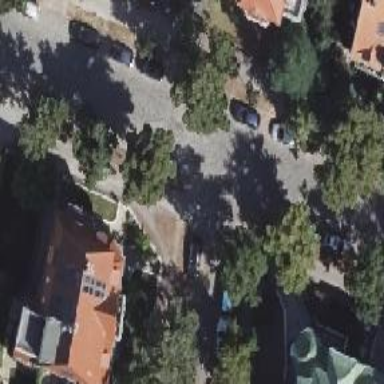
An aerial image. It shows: Residential road with sidewalks on both sides. There are parallel on-street parking lanes. The sidewalks have sett surface.